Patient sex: M
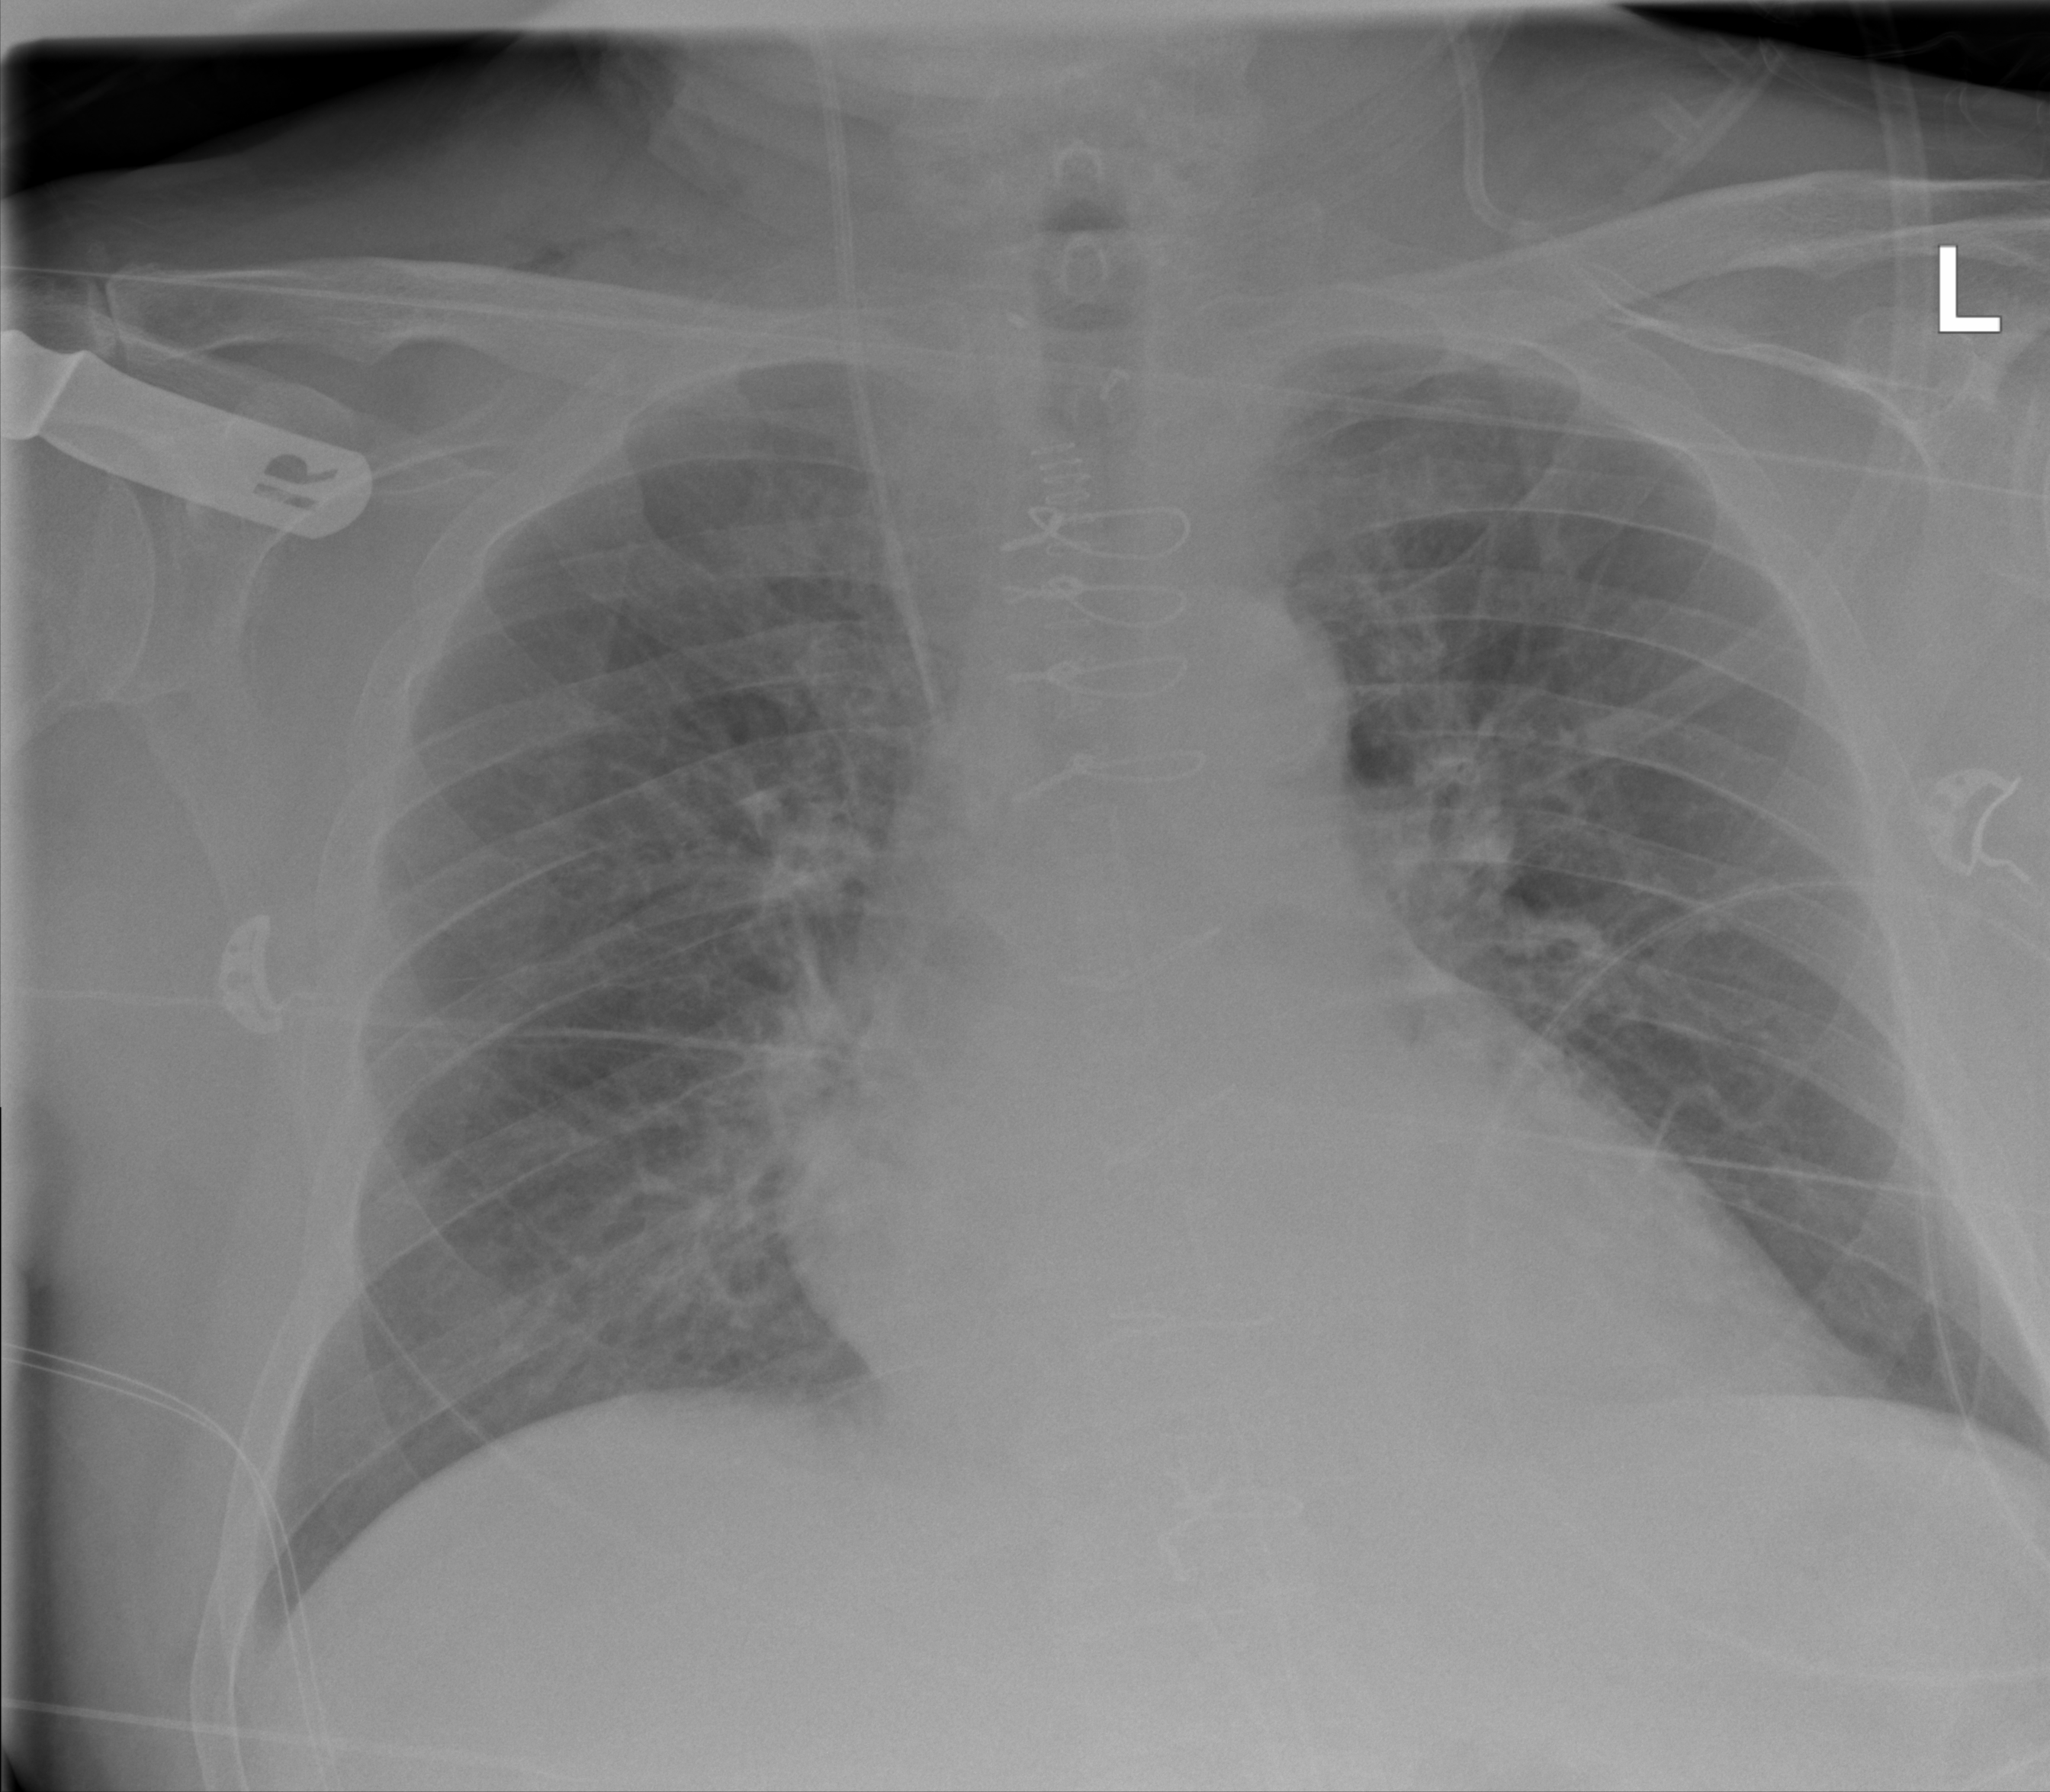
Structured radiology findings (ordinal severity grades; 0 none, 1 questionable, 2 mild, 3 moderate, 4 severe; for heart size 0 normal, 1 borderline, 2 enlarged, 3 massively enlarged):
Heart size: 2
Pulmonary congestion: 2
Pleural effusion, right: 0
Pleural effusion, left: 0
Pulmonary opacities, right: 0
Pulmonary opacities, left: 0
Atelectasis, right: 0
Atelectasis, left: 0